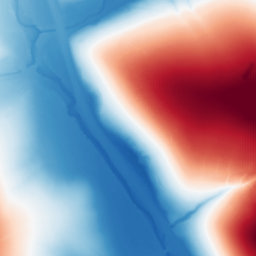
Category: trend_removal
Decomposition family: polynomial
Decomposition parameters: degree: 2
Upsampling method: fft_zeropad
Upsampling parameters: scale: 8
Upsampling scale: 8